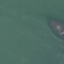
Land use / land cover class: SeaLake